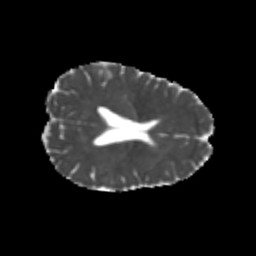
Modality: MD
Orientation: axial
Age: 24
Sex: female
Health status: healthy
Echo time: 0.074 s